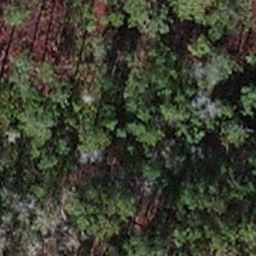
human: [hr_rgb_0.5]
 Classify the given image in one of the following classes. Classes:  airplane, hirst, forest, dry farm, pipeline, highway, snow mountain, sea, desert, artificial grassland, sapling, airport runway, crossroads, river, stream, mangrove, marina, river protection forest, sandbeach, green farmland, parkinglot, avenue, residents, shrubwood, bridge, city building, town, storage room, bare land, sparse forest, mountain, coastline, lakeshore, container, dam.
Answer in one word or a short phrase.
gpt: sapling